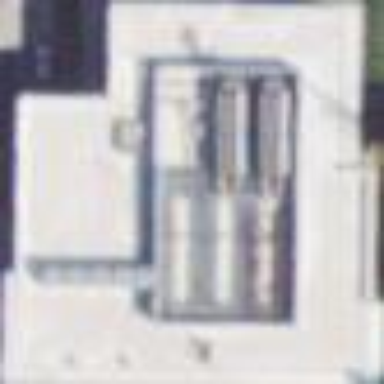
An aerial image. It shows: Commercial building.